Question: I'm having problem writing a simple form.
This is my model for that form.
'''
class UserStock(models.Model):
amount = models.FloatField(default=0)
date = models.DateTimeField('buy date')
stockPrice = models.FloatField(default=0)
user = models.ForeignKey(User)
stock = models.ForeignKey(Stock)
'''
This is my forms.py file
'''
from django import forms
from datetime import date
class AddStockForm(forms.Form):
stock = forms.CharField(max_length=10)
amount = forms.FloatField(initial=0)
#, initial=date.today, input_formats=settings.DATE_INPUT_FORMATS
date = forms.DateField('buy date', initial=date.today)
stockPrice = forms.FloatField(initial=0)
'''
This is my first version for submitting form data.
'''
@login_required(login_url='/login/')
def new_stock(request):
if request.method == 'POST':
form = AddStockForm(request.POST)
if form.is_valid():
cd = form.cleaned_data
#dateForm = datetime.datetime.strptime(cd['date'],"%Y-%m-%d")
userStock = UserStock(amount = cd['amount'], date=cd['date'], stockPrice = cd['StockPrice'])
userStock.user = request.user
stockForm = Stock.objects.filter(symbol=cd['stock'])
userStock.stock = stockForm
userStock.save()
else:
form = AddStockForm()
template = loader.get_template("userStocks/new.html")
context = RequestContext(request, {
'form':form.as_p(),
})
return HttpResponse(template.render(context))
'''
This is what my error looks like.

Error while submitting: Enter a valid date.
I guess that it's Django's auto-check format. I googled a lot but didn't help. I have tried input_formats variations, but no luck. Thanks in advance for help.
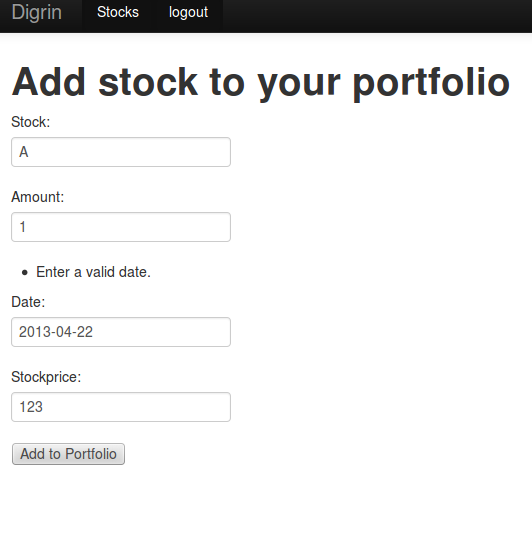
Answer: I think this line will do.
'''
date = forms.DateField(label='buy date', input_formats=['%Y-%m-%d'], initial=date.today)
'''
I think the form was accepting 'buy date' as your input format, that's why when you try to set it manually it sends the duplicated error.
Hope this works
PS: Maybe after specifying that "buy date" is your label, you may be able to remove the input_formats attribute.